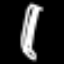
Label: pencil